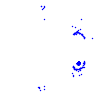
Particle: kaon